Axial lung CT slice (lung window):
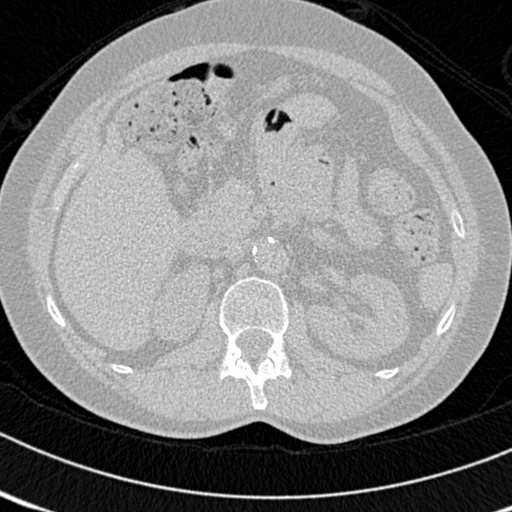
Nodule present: no